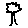
Label: tree